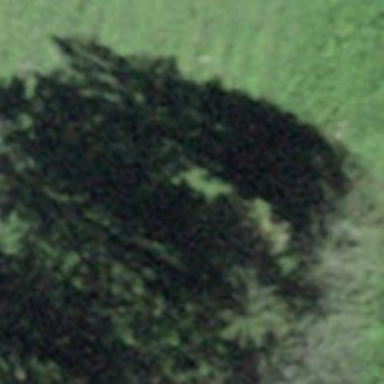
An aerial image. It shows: Row of trees in natural setting.